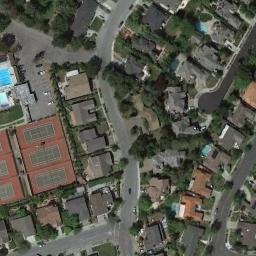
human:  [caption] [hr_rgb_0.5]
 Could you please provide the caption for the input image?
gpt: Many buildings are beside the tennis courts .

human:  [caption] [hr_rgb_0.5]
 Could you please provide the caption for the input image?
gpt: There are many cars parked in the parking lot next to the tennis court .

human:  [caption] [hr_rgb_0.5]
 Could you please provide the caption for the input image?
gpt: The tennis court is next to some buildings and trees .

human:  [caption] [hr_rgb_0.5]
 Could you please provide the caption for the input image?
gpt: Neatly arranged tennis courts surrounded by residential areas .

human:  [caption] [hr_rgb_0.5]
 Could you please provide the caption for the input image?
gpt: There are many buildings around the tennis courts .